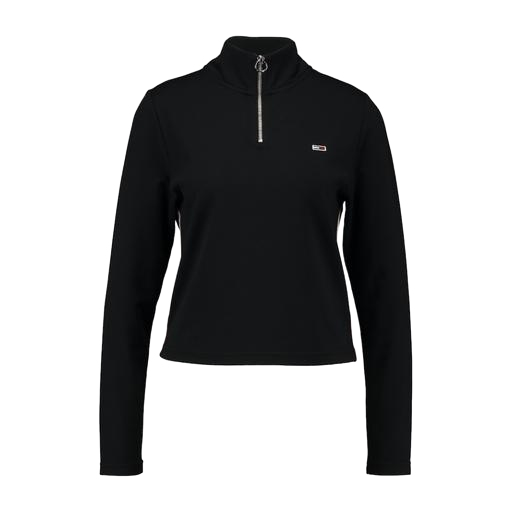
track top, half-zip tee, black half-zip running top, white background